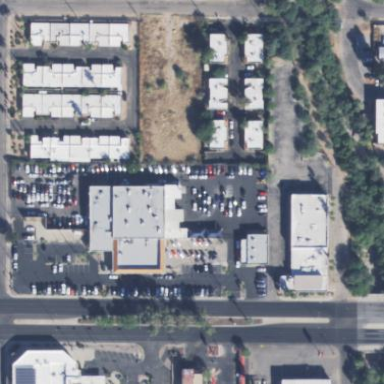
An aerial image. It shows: Shop that sells cars.